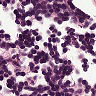
Metastatic tissue present: no